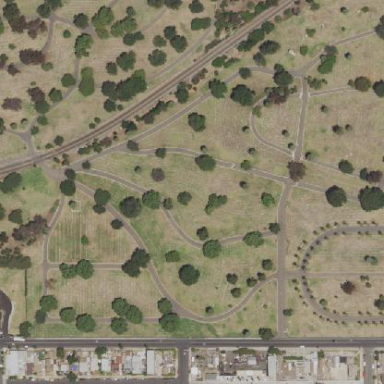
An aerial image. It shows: Cemetery.